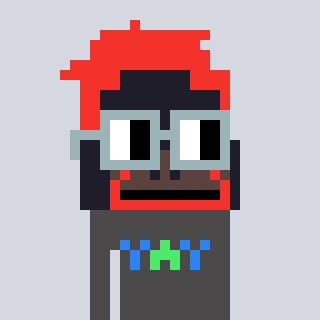
a pixel art character with square dark gray glasses, a orangutan-shaped head and a grayscale-colored body on a cool background